Field crop: maize
Growth stage: 2
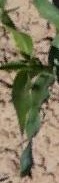
Species: maize